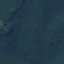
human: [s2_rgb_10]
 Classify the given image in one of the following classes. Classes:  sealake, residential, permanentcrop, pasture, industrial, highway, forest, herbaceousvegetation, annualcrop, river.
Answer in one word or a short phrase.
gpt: Forest